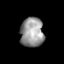
Tissue: prostate
Cell type: T cells
Senescence score: 0.2414
Nuclear area (px): 681
Mean DAPI intensity: 150.777